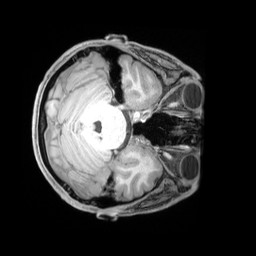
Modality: T1w
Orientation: axial
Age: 24
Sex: male
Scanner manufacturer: siemens
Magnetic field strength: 3 T
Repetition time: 1.97 s
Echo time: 0.00206 s